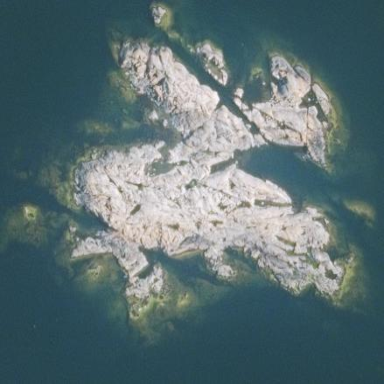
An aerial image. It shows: Islet along the natural coastline.